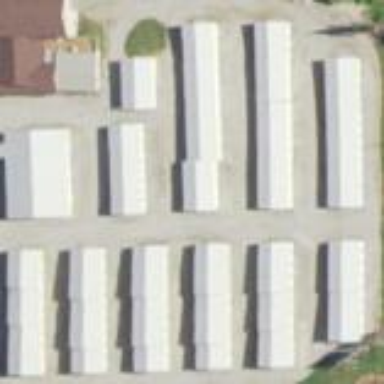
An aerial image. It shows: Building housing storage rental shop.